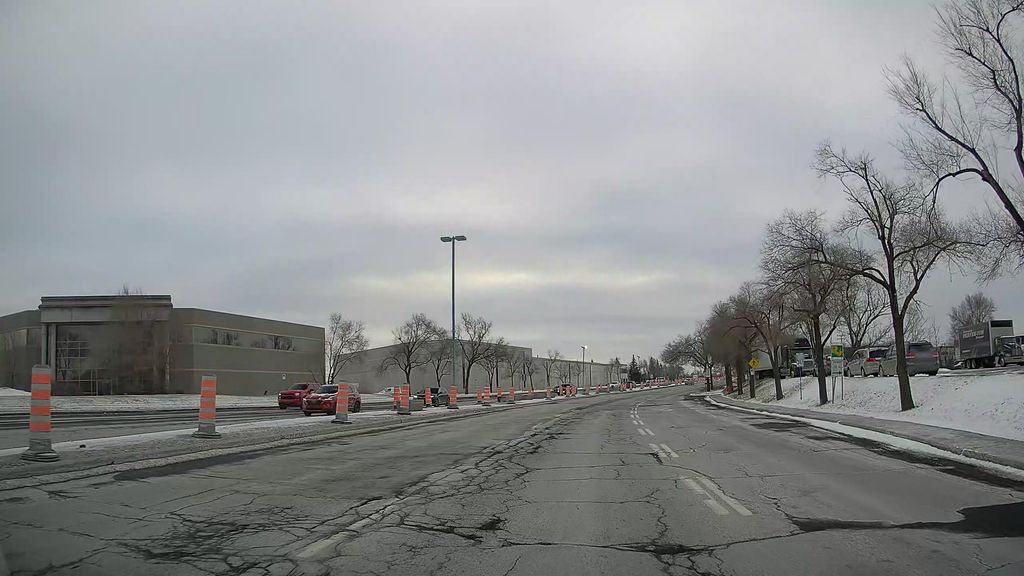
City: montreal